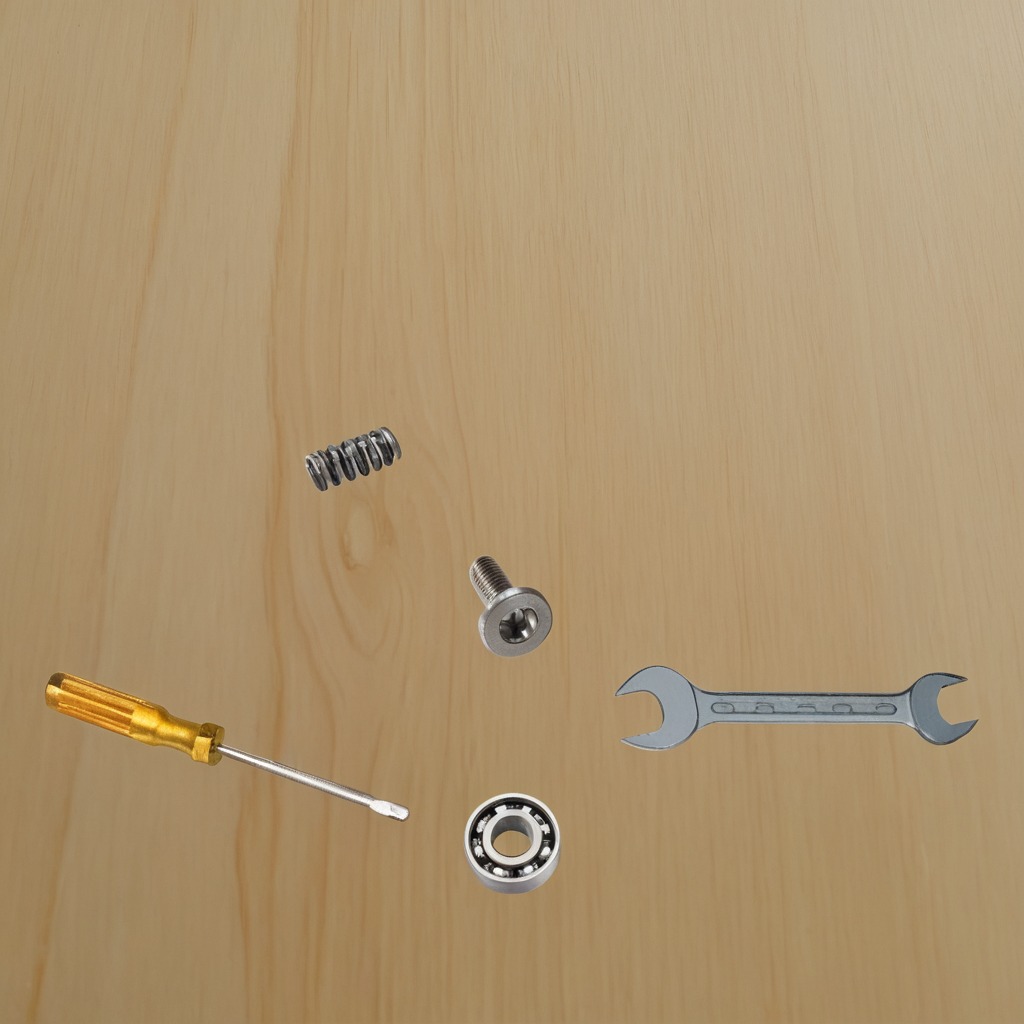
A metal ball bearing, a metal machine screw, a coiled metal spring, a screwdriver, and a wrench are lying on the plywood surface in the workshop.